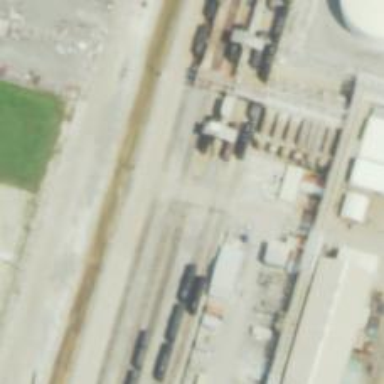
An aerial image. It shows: Rail spur service.